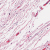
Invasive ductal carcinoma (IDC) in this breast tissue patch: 0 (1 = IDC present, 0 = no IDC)